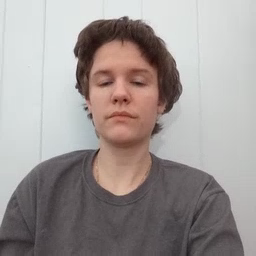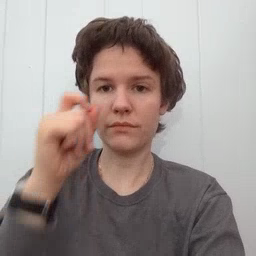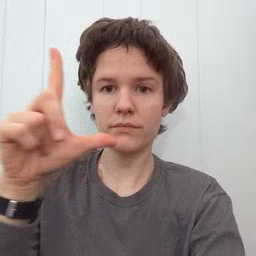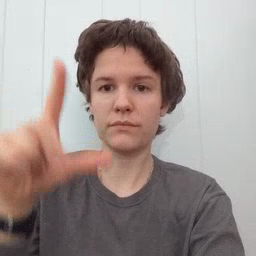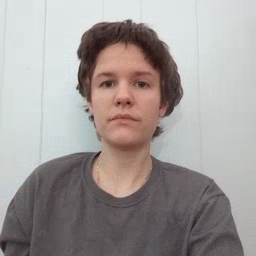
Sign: wake